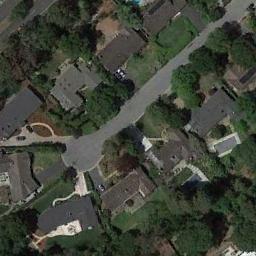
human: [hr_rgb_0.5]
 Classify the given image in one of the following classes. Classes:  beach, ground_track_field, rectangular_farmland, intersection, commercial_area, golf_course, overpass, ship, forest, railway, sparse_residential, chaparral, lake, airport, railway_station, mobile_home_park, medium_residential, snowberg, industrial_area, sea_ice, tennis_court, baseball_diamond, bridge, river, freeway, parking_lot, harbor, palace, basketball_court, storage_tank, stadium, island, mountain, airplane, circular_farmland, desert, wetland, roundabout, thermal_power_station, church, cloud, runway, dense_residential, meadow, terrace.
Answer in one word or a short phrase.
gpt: medium_residential